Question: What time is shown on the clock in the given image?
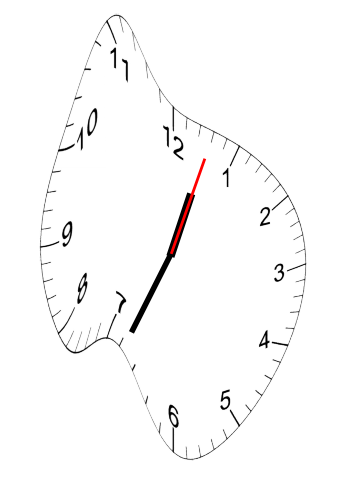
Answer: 12:34:03